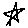
Label: star